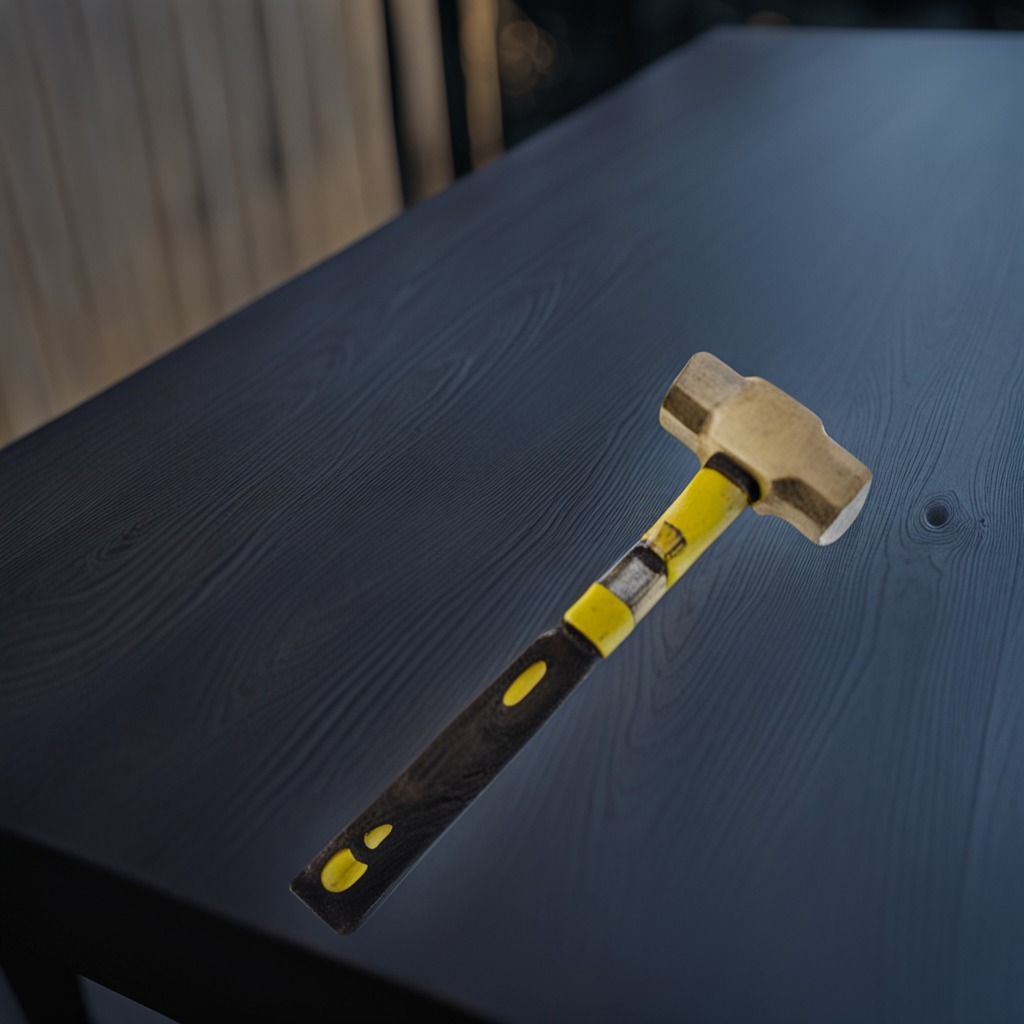
A hammer is lying on the table.